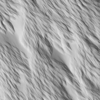
Label: not_dusty